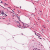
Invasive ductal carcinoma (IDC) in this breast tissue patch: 0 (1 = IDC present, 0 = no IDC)